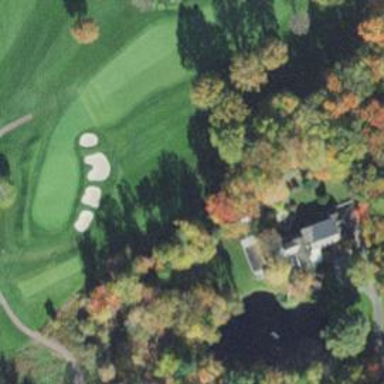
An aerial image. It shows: Path for both road and golf.